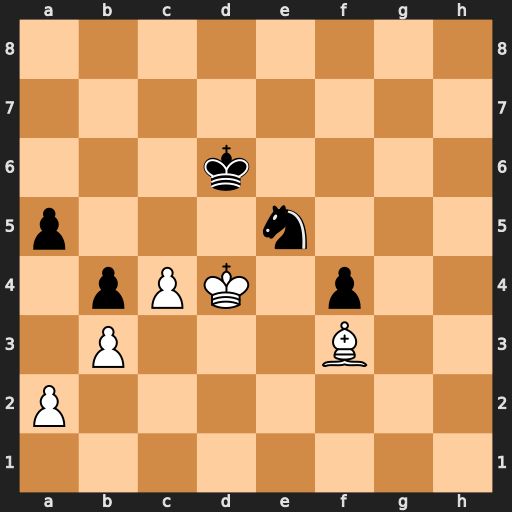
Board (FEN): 8/8/3k4/p3n3/1pPK1p2/1P3B2/P7/8
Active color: w
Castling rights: -
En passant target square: -
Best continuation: c5+ Ke6 Bd5+